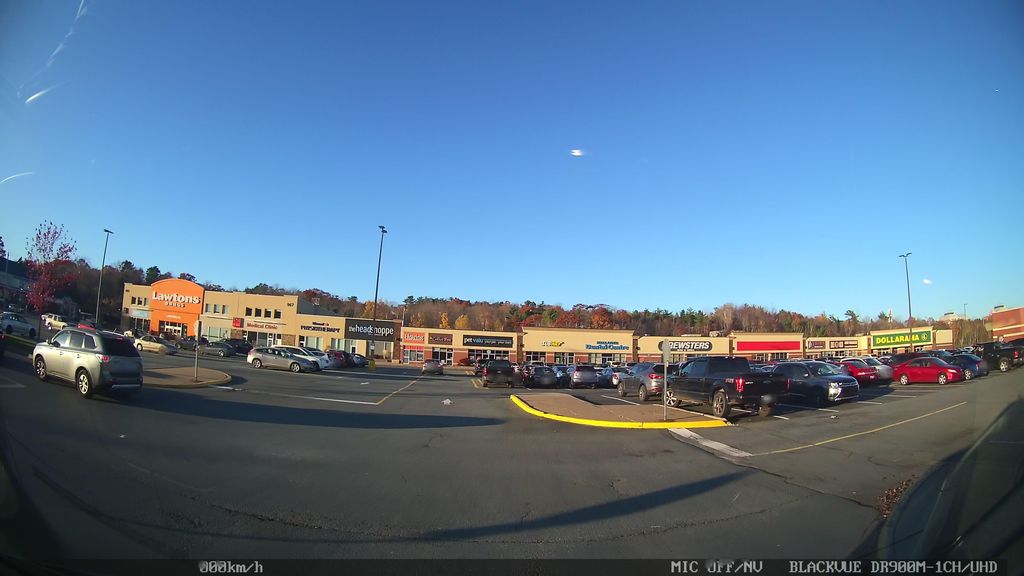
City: halifax